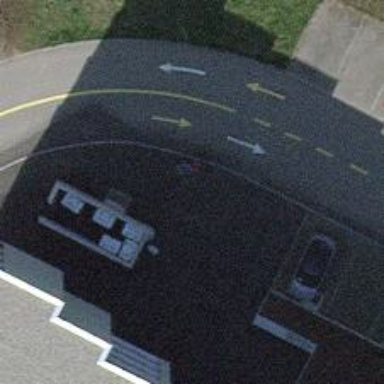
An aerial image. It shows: Bollard.